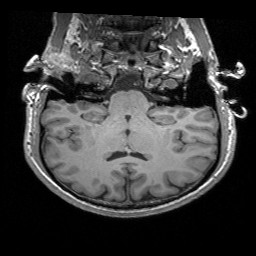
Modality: T1w
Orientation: sagittal
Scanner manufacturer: siemens
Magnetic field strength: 3 T